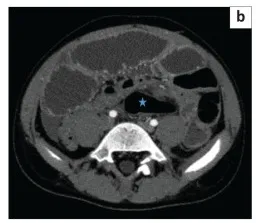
(a-c) (cephalad to caudad): A 12-year-old boy presented with abdominal distension, vomiting and a raised white cell count. Axial CT revealed the abnormal caecal position (blue star) in the left lower quadrant with an anterior cephalad thickened appendix containing an appendicolith (arrow) and adjacent fat stranding.
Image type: radiology (ct)